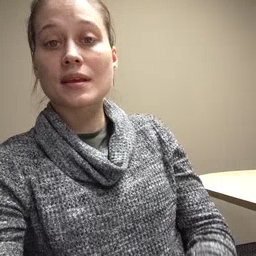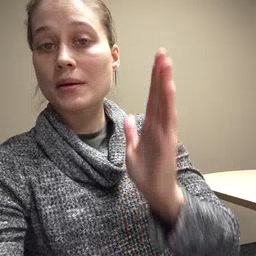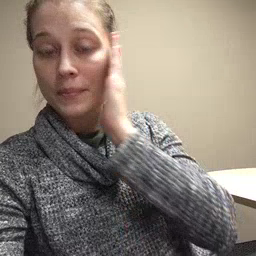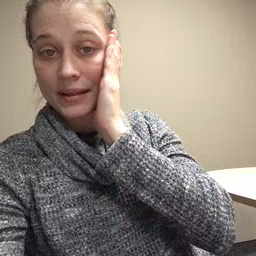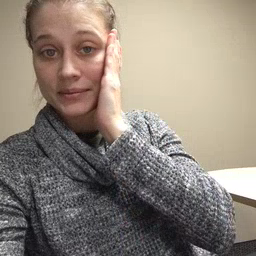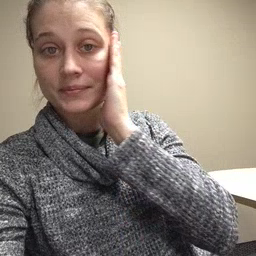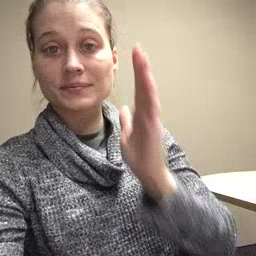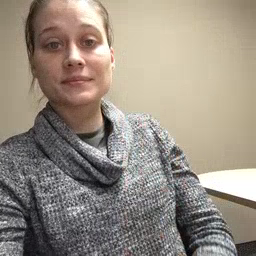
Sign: bed